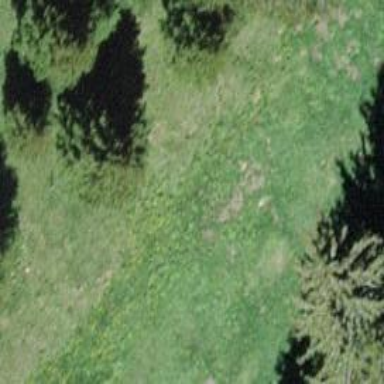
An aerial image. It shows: Needle-leaved tree in nature.